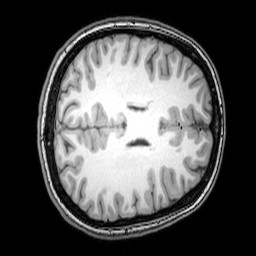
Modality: T1w
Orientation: axial
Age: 22
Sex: female
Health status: healthy
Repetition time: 0.081 s
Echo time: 0.037 s